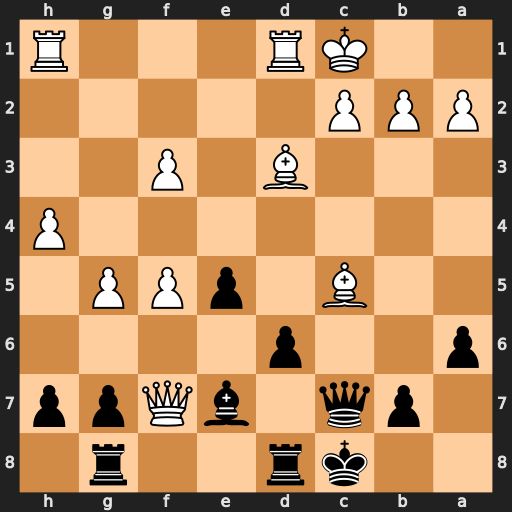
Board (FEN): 2kr2r1/1pq1bQpp/p2p4/2B1pPP1/7P/3B1P2/PPP5/2KR3R
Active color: b
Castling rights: -
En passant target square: -
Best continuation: Bxg5+ hxg5 Qxf7